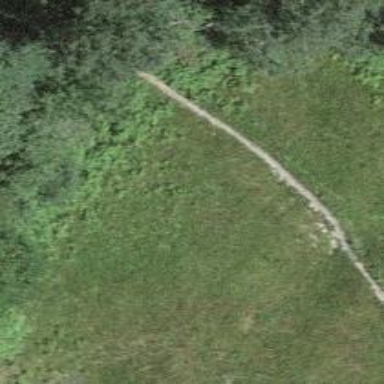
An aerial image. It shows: Path.